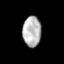
Tissue: prostate
Cell type: Epithelial cells
Senescence score: 0.329
Nuclear area (px): 549
Mean DAPI intensity: 182.239